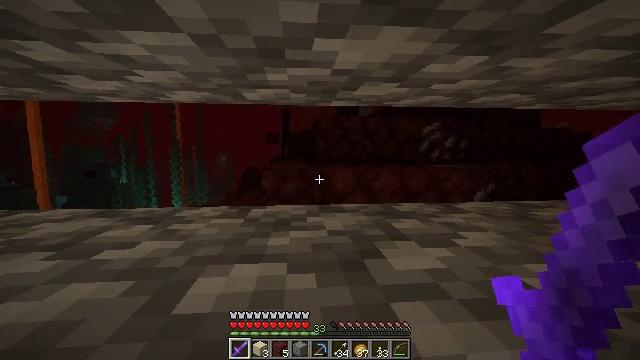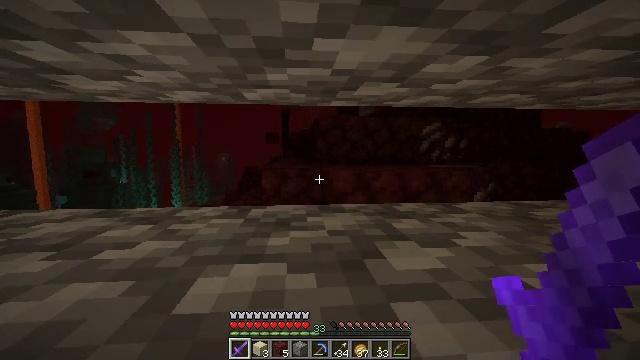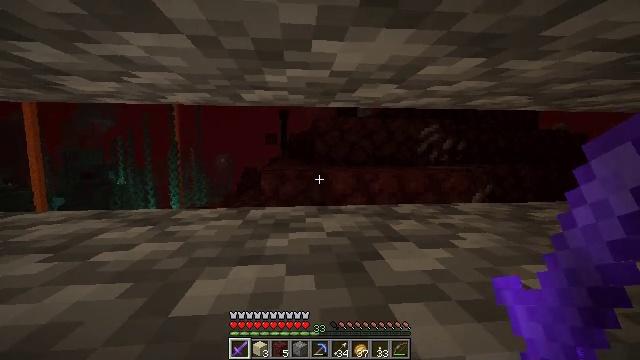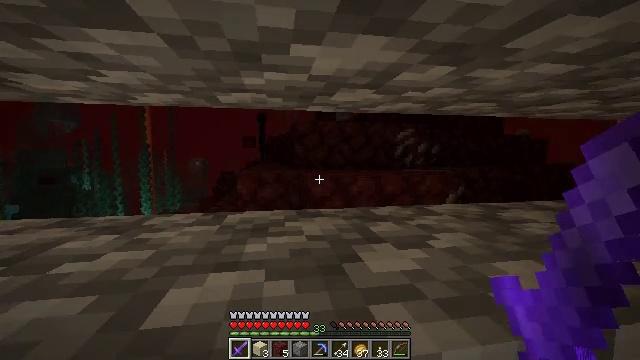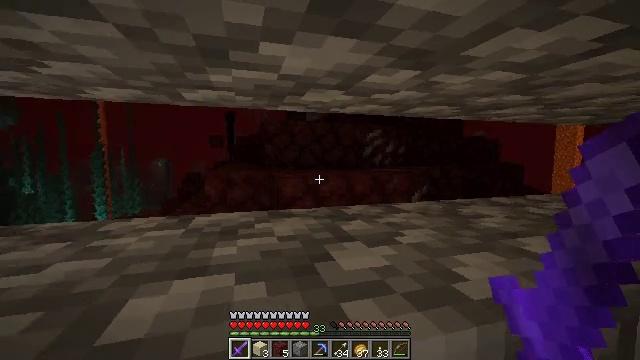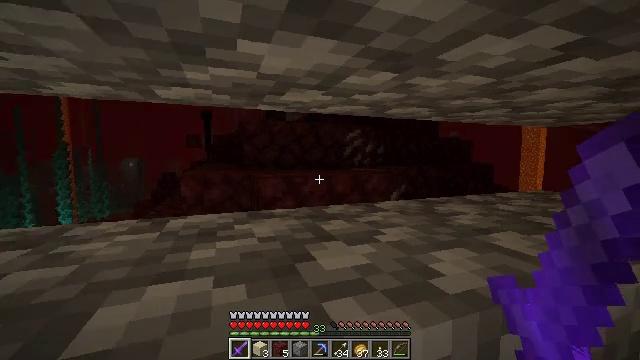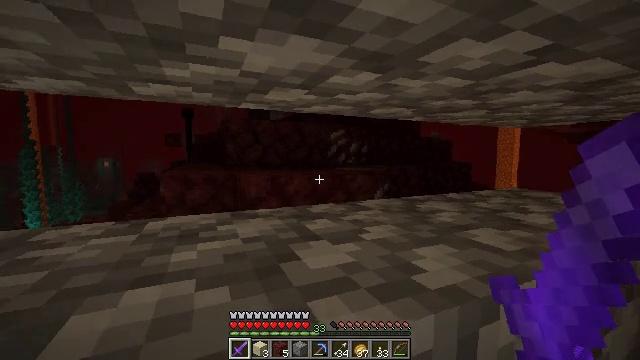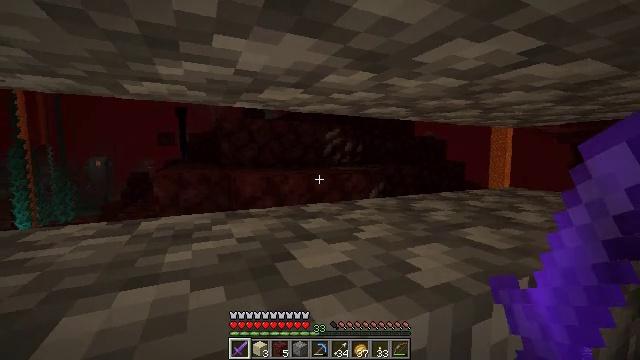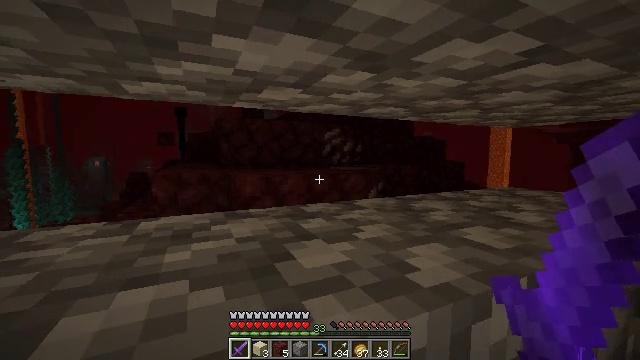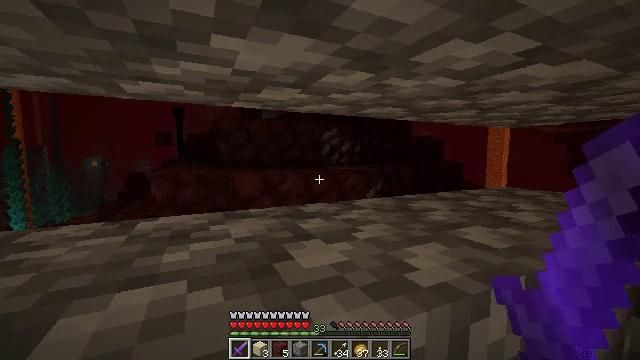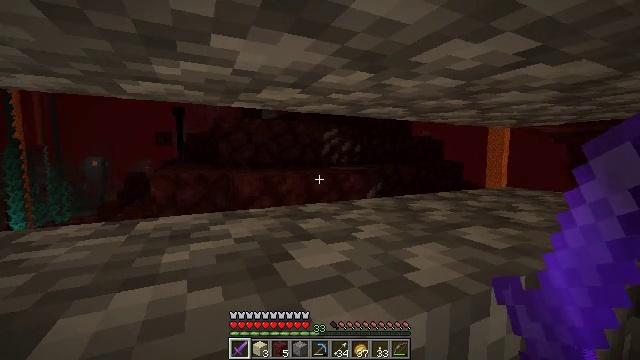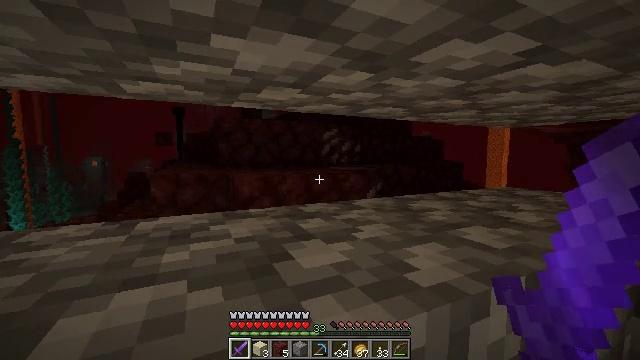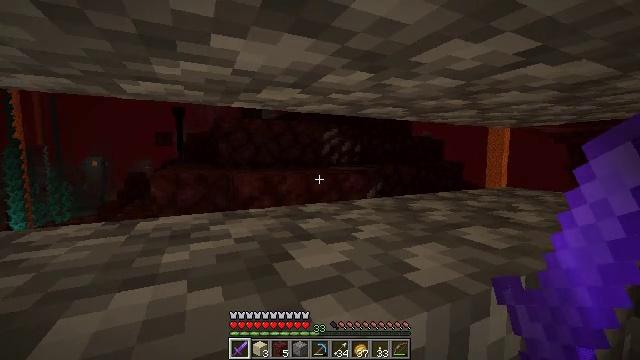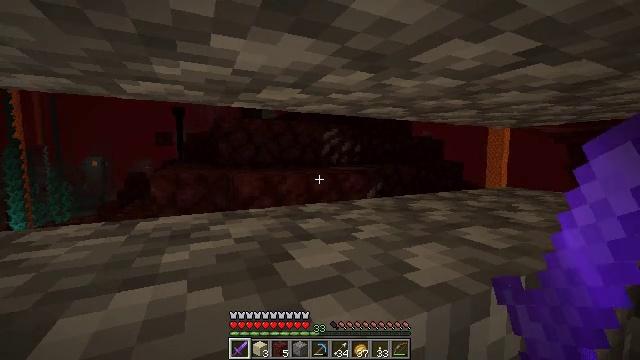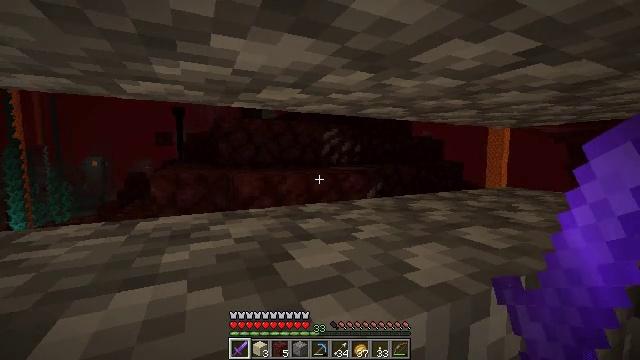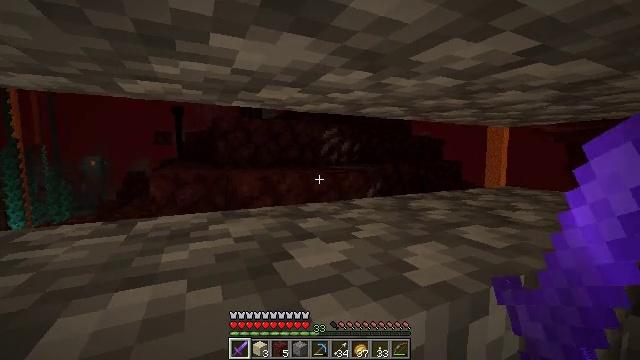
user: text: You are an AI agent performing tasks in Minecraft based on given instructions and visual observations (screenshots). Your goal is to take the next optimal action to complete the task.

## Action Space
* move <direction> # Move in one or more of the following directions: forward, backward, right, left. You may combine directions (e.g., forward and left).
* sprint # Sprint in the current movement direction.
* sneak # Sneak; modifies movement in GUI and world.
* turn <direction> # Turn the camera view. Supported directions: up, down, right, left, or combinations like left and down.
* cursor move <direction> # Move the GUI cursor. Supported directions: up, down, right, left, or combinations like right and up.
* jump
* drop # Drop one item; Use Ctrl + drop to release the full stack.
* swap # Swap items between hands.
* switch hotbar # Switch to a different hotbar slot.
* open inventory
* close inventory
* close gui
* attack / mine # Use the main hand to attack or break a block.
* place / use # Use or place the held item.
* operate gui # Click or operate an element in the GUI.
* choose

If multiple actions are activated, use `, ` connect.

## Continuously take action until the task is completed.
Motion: motion action
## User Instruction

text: Demolish the cobblestone slab for reuse.
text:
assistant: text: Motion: no_op
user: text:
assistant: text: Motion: no_op
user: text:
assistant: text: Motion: turn right
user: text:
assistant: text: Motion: turn right
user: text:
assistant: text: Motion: turn right
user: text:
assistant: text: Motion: turn right
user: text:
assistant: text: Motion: turn right
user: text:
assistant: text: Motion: no_op
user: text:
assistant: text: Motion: no_op
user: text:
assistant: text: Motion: no_op
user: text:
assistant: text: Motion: no_op
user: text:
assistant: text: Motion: no_op
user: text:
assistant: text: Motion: no_op
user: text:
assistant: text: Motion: no_op
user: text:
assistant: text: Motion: no_op
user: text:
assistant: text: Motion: no_op
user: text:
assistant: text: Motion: no_op
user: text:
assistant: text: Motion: turn left
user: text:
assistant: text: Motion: turn left
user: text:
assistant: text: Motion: turn left
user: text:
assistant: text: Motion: no_op
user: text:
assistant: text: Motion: no_op
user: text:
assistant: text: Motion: no_op
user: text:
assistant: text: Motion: no_op
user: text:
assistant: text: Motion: no_op
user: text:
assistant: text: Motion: no_op
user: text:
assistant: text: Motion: no_op
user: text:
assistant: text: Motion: no_op
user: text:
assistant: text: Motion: no_op
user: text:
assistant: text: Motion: no_op